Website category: movie
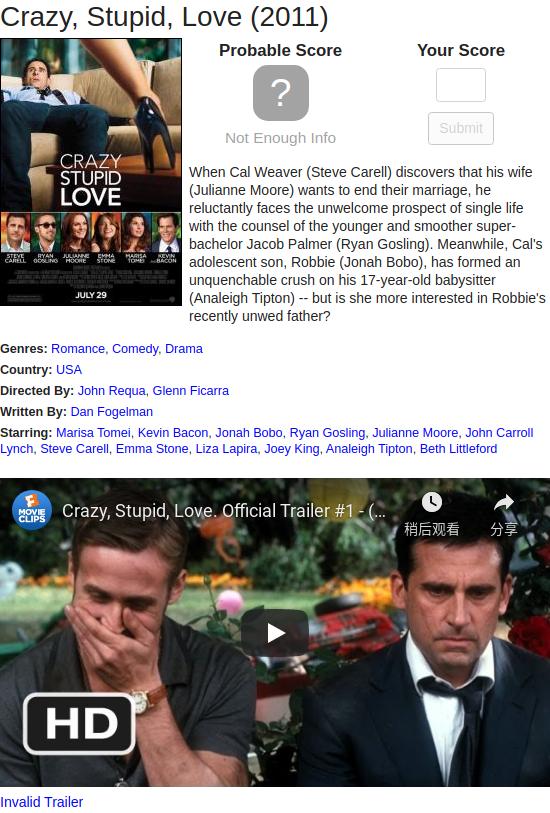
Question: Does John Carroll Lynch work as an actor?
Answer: yes

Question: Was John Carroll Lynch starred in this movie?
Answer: yes

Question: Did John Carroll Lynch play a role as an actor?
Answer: yes

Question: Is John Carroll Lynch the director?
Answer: no

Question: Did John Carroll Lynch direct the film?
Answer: no

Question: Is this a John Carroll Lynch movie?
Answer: no

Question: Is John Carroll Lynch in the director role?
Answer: no

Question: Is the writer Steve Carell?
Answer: no

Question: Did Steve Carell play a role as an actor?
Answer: yes

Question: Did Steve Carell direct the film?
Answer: no

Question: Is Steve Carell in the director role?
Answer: no

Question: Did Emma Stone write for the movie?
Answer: no

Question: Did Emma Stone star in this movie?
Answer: yes

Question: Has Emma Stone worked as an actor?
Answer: yes

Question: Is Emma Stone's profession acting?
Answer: yes

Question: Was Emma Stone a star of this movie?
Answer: yes

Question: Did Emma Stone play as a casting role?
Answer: yes

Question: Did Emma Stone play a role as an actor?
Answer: yes

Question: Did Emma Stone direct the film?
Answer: no

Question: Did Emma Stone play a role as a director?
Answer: no

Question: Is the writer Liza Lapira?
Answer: no

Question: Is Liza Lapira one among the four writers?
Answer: no

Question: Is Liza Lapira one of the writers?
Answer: no

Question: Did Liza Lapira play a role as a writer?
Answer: no

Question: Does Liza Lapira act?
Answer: yes

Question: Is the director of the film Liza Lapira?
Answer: no

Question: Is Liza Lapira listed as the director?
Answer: no

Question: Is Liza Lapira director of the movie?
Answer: no

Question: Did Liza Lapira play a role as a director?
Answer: no

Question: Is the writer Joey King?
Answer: no

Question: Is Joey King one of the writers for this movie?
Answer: no

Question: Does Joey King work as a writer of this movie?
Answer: no

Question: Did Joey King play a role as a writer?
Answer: no

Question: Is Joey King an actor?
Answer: yes

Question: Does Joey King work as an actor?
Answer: yes

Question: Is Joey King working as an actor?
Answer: yes

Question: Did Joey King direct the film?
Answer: no

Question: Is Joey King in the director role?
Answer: no

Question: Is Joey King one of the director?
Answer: no

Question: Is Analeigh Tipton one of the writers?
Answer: no

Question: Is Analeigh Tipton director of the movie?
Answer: no

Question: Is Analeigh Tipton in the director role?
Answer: no

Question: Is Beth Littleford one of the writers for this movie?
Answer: no

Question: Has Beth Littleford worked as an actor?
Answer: yes

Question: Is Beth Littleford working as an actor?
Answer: yes

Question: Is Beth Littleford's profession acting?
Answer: yes

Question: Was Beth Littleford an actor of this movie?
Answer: yes

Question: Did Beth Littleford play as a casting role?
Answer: yes

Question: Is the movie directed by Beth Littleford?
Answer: no

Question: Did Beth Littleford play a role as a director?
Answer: no